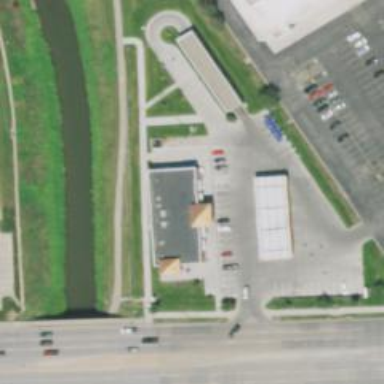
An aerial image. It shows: Convenience shop.